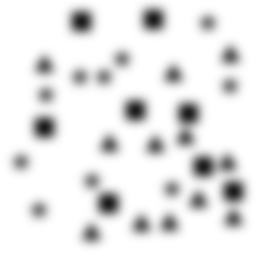
Squares: 8
Triangles: 12
Stars: 10
Total shapes: 30